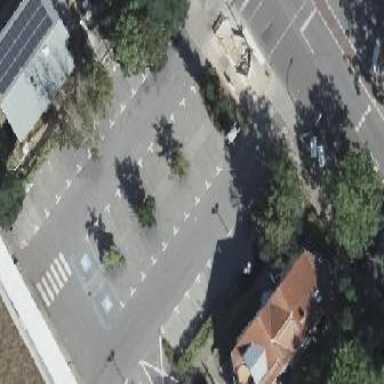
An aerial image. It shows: Parking area with surface.